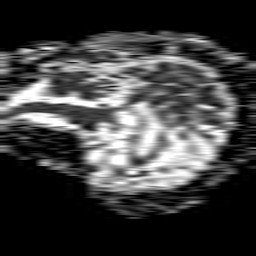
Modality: ADC
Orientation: sagittal
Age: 85
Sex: female
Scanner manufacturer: philips
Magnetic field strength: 1.5 T
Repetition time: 4.6 s
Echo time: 0.09059 s